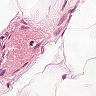
Metastatic tissue present: no